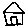
Label: house